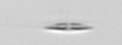
Label: pennate